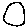
Label: circle